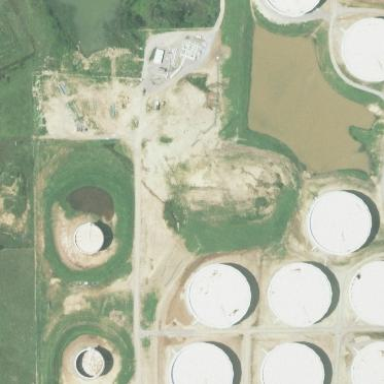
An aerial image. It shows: Industrial area designated as petroleum terminal.